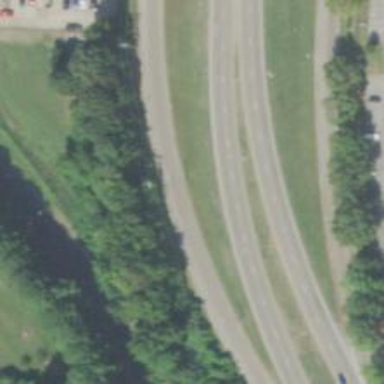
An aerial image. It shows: Primary link highway.